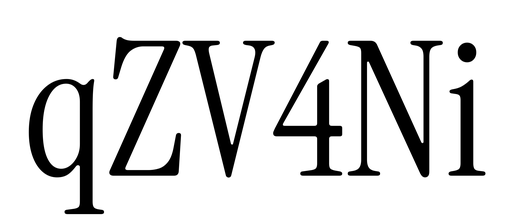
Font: InstrumentSerif-Regular